Question: I don't know if it is just me, but I have an issue with tooltips sticking on my screen. These tooltips were activated by hovering in Domino Designer 9.0. The problem is that they don't go away, not everytime, but far too often. I can't figure out how to make them go away short of restarting designer. This is really annoying. See the example of the stuck tooltip still visible in Chrome while typing in this question.
BTW, I have 8GB ram, and already optimized my memory per instuctions in the Matt White/Tim Clark presentation.
Am I alone here? Has anyone figured out a workaround?

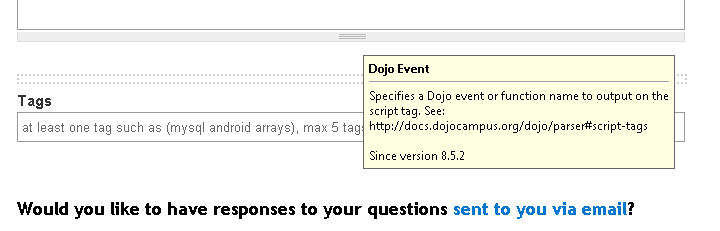
Answer: I thought it was just me as I use Designer through RDP (ah the joys of having a Mac.) Some of the times I can hit Esc and it will remove the dialog. Please let me know if this works for you.